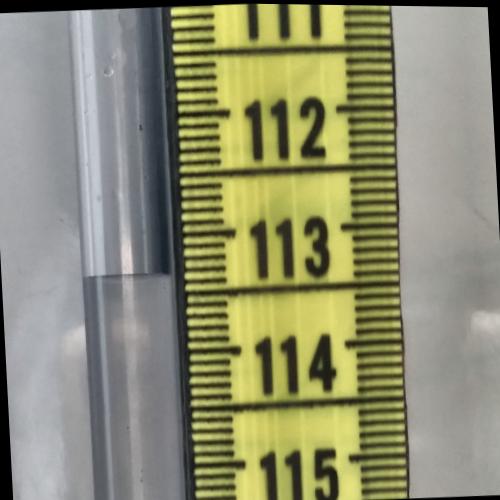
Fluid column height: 113.3 cm